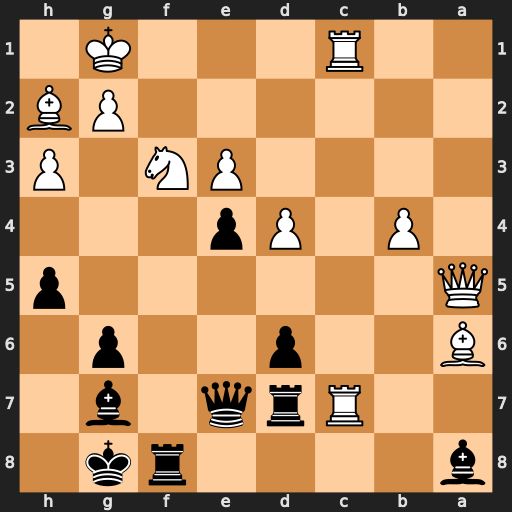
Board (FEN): b4rk1/2Rrq1b1/B2p2p1/Q6p/1P1Pp3/4PN1P/6PB/2R3K1
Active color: b
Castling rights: -
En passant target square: -
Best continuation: exf3 Bf4 Rxf4